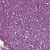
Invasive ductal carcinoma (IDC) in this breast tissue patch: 1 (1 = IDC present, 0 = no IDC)